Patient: sex M, age 83
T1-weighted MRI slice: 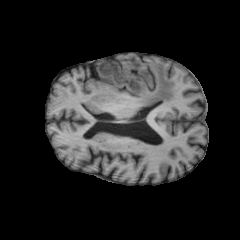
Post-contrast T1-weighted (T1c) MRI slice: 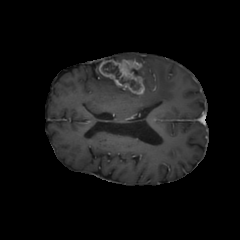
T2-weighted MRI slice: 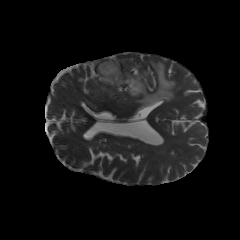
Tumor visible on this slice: yes
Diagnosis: Glioblastoma, IDH-wildtype
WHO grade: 4